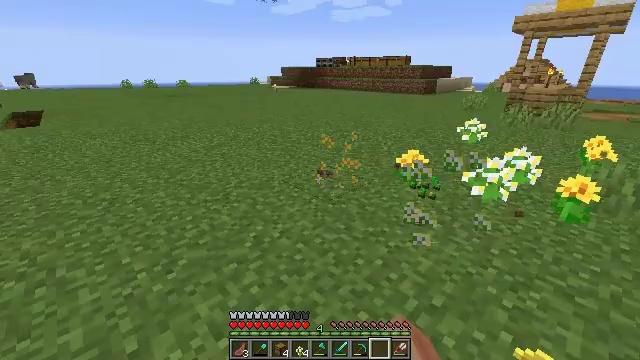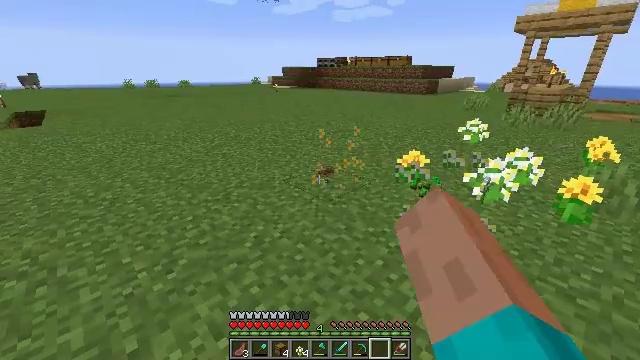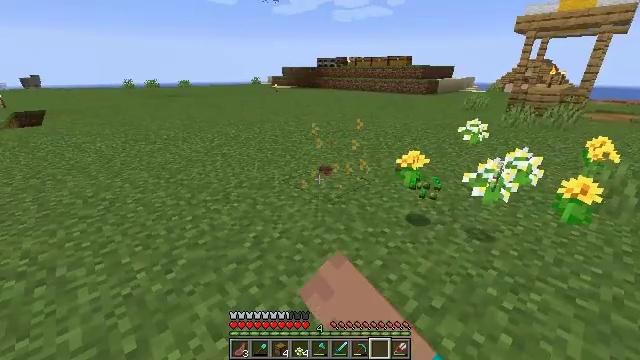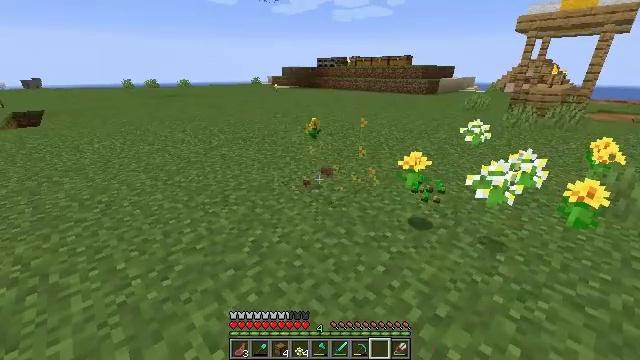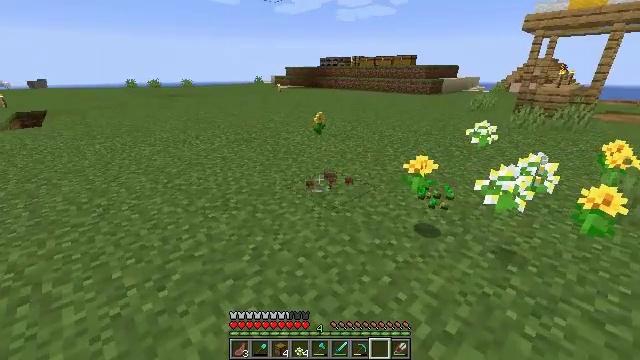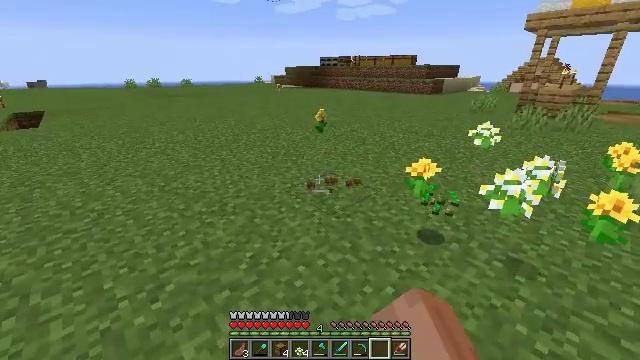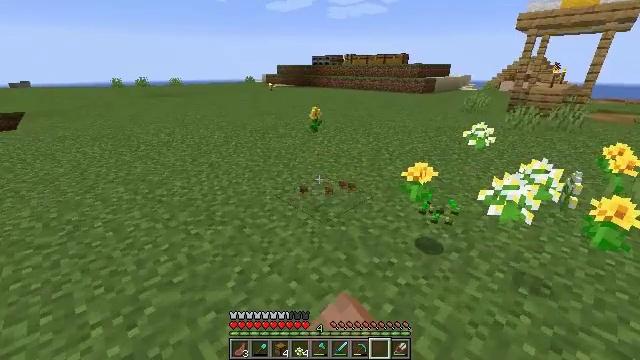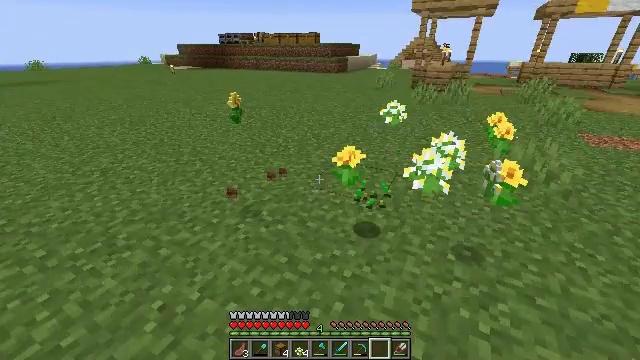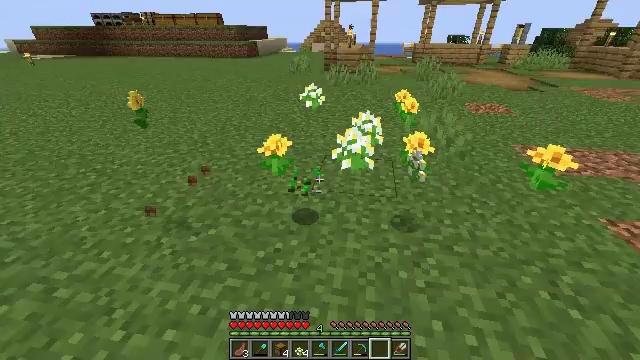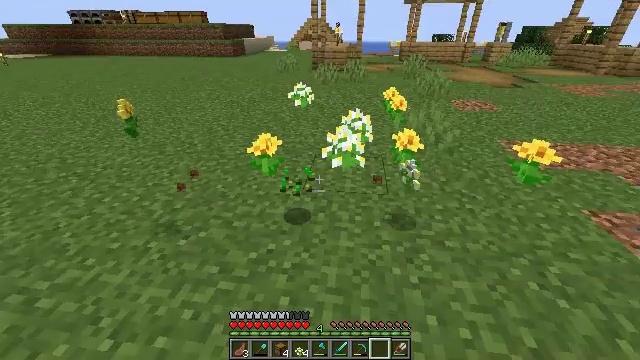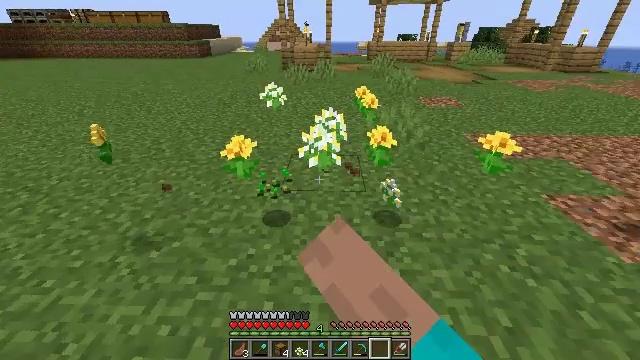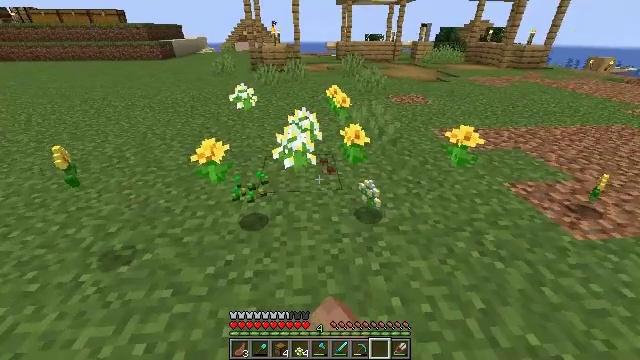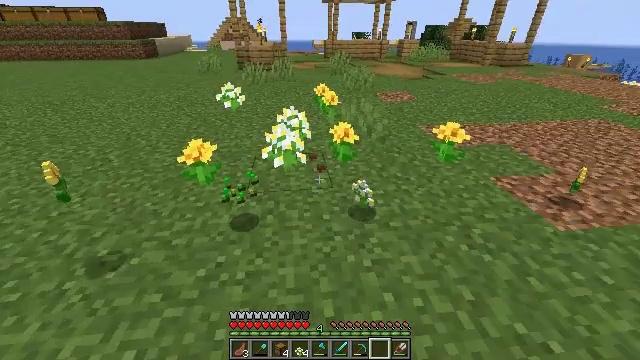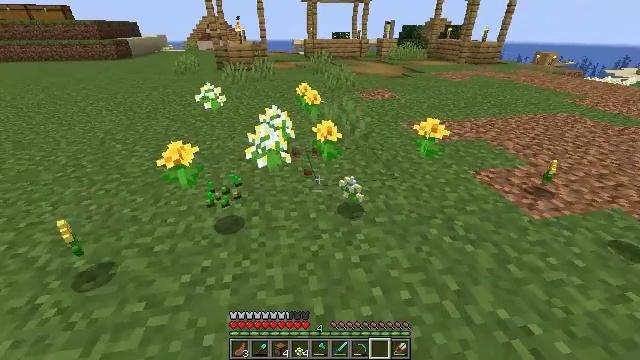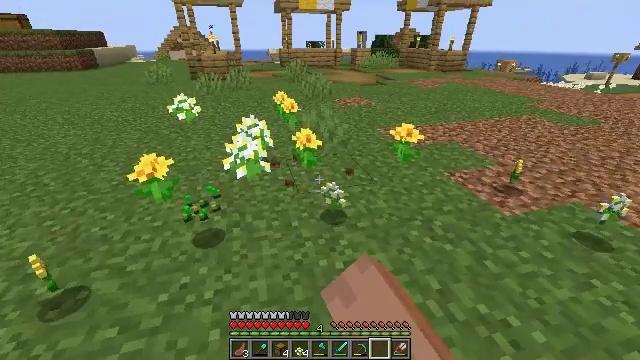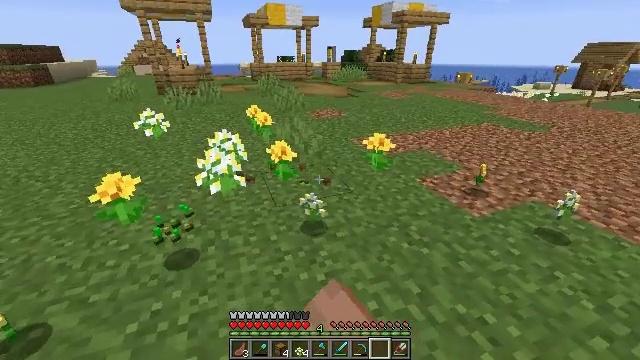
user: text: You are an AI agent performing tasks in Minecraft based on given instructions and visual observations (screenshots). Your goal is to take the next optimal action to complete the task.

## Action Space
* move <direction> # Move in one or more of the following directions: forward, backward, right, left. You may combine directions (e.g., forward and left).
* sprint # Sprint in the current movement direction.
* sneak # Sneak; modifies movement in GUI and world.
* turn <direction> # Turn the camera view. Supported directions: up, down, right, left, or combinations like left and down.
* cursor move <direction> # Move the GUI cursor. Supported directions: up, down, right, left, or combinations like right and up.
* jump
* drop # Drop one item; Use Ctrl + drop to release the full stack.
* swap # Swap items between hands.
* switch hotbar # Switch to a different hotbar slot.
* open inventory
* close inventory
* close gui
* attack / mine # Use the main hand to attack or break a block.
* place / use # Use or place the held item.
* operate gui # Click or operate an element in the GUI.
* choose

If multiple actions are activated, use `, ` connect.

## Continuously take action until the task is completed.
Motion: motion action
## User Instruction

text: Mine the dandelion from the ground.
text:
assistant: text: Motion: attack / mine
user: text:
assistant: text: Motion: no_op
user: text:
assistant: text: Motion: move forward, attack / mine
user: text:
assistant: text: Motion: move forward, attack / mine
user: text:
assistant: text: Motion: move forward, attack / mine
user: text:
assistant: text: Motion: move forward, turn right
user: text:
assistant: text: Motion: turn right and down
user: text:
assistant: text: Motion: turn right and down
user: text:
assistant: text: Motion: turn right, attack / mine
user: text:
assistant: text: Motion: turn right, attack / mine
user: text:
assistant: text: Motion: turn right
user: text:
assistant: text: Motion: turn right, attack / mine
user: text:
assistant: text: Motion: turn right, attack / mine
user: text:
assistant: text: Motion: turn right and up, attack / mine
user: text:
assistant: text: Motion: turn right and up, attack / mine
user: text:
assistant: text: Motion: turn right
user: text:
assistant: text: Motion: attack / mine
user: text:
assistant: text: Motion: attack / mine
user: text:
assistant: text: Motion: turn left and up, attack / mine
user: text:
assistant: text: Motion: turn left, attack / mine
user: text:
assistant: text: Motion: turn left, attack / mine
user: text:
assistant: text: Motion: turn left, attack / mine
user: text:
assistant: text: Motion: turn left, attack / mine
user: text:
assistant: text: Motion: no_op